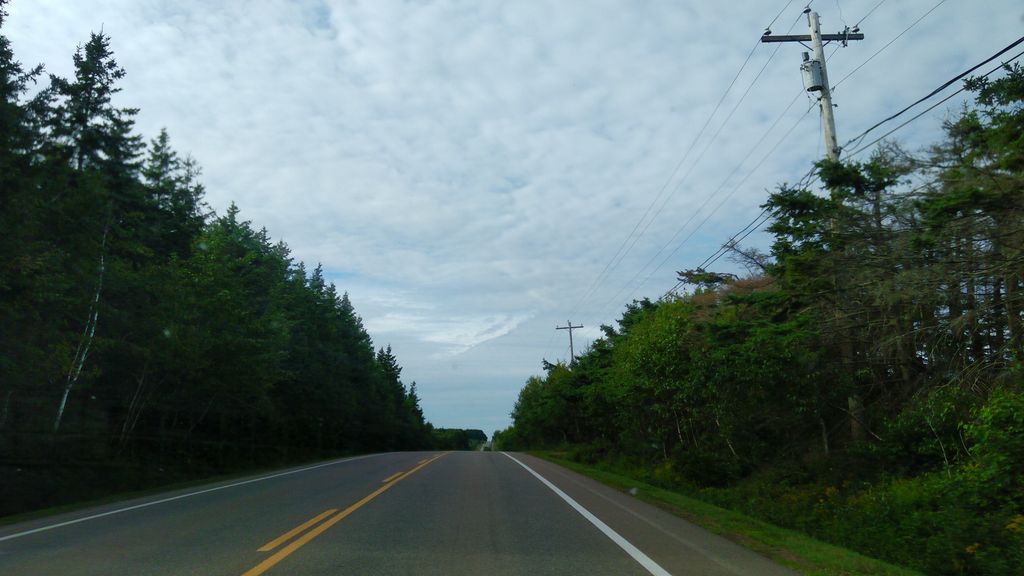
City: charlottetown